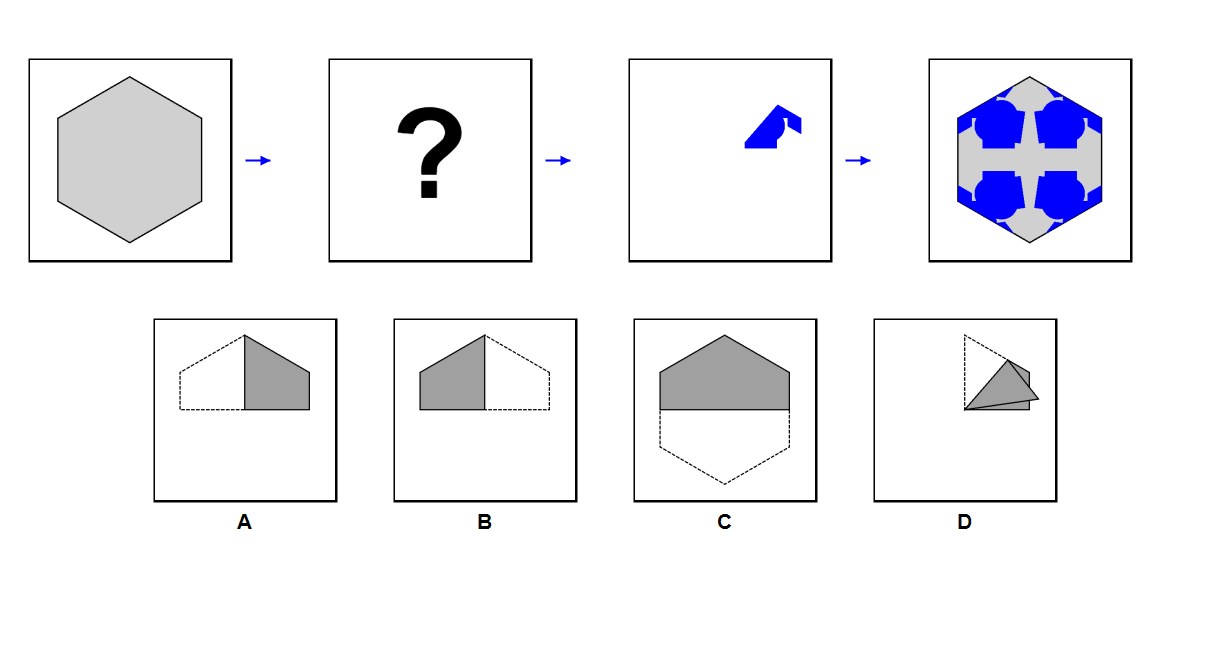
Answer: B